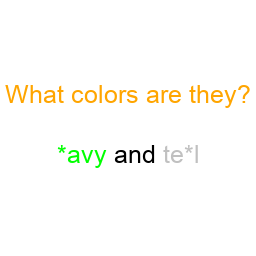
Color: lime, silver
Color name shown: navy, teal
Background color: white
Question text color: orange